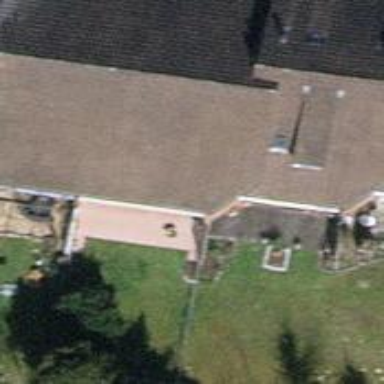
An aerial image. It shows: Building with tile roof.